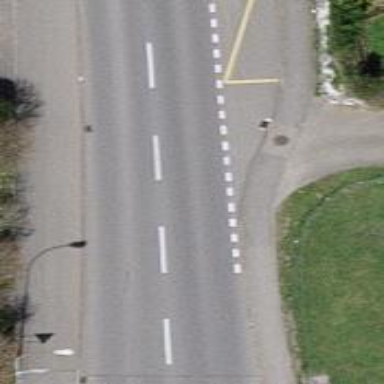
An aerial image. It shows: Tertiary road with separate sidewalks on both sides.